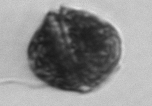
Label: Alexandrium_catenella